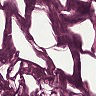
Metastatic tissue present: no